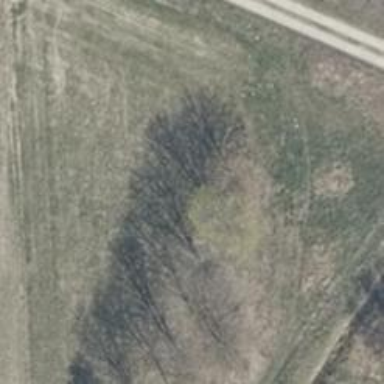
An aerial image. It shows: Row of deciduous broadleaved trees.